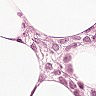
Metastatic tissue present: yes